Interaction volume radius: 10 \u00c5
Interaction volume height: 10 \u00c5
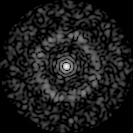
Disorder parameter: 0.8416